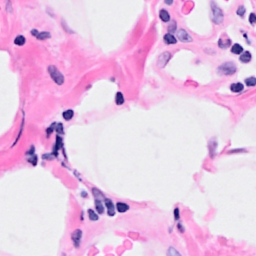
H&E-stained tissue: Breast